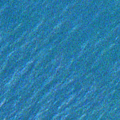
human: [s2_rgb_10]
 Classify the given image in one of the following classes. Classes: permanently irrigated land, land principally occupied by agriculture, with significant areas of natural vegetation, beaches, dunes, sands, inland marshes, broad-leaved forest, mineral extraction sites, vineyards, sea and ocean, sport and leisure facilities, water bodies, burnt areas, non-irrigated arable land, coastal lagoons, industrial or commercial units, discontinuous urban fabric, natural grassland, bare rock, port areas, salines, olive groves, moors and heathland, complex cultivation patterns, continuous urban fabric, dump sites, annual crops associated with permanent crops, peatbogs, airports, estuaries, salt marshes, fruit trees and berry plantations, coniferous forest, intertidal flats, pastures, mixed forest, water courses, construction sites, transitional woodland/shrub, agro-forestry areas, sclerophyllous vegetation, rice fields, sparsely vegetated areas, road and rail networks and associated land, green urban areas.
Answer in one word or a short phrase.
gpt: sea and ocean